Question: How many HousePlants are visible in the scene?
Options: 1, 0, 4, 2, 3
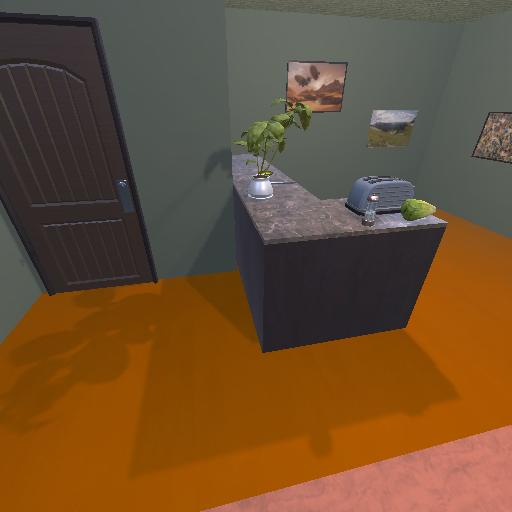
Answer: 1